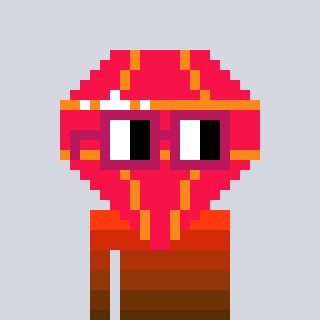
a pixel art character with square dark red glasses, a red diamond-shaped head and a teal-colored body on a cool background